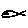
Label: fish